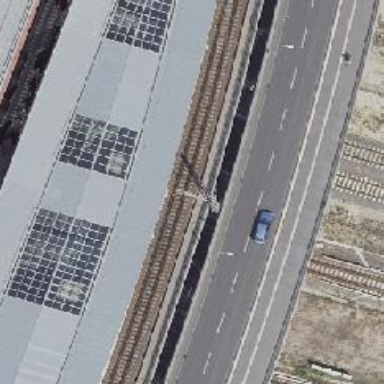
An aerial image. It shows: Bridge over railway with electrified contact lines.